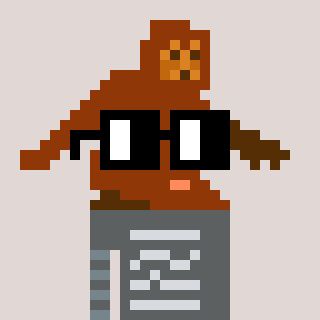
a pixel art character with square black glasses, a bigfoot-shaped head and a orange-colored body on a warm background